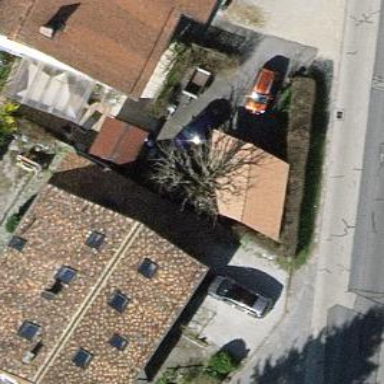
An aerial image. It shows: Detached building with gabled roof.